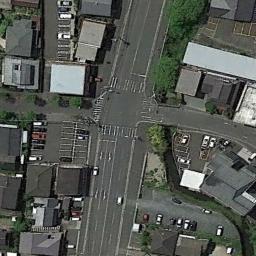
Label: intersection